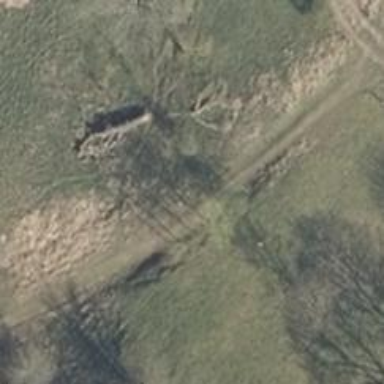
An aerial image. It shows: Grass track with Grade 4 tracktype.